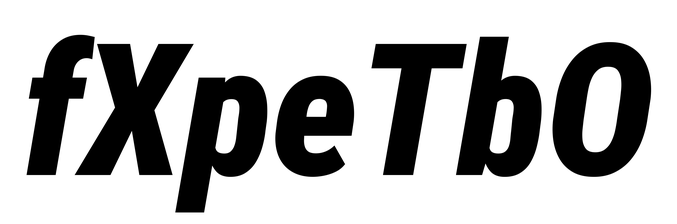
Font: Roboto-Italic_Condensed_Black_Italic